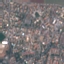
Land use / land cover class: Residential